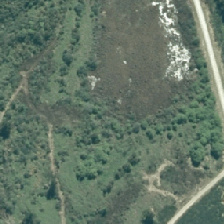
Land cover: herbaceous_freshwater_vege